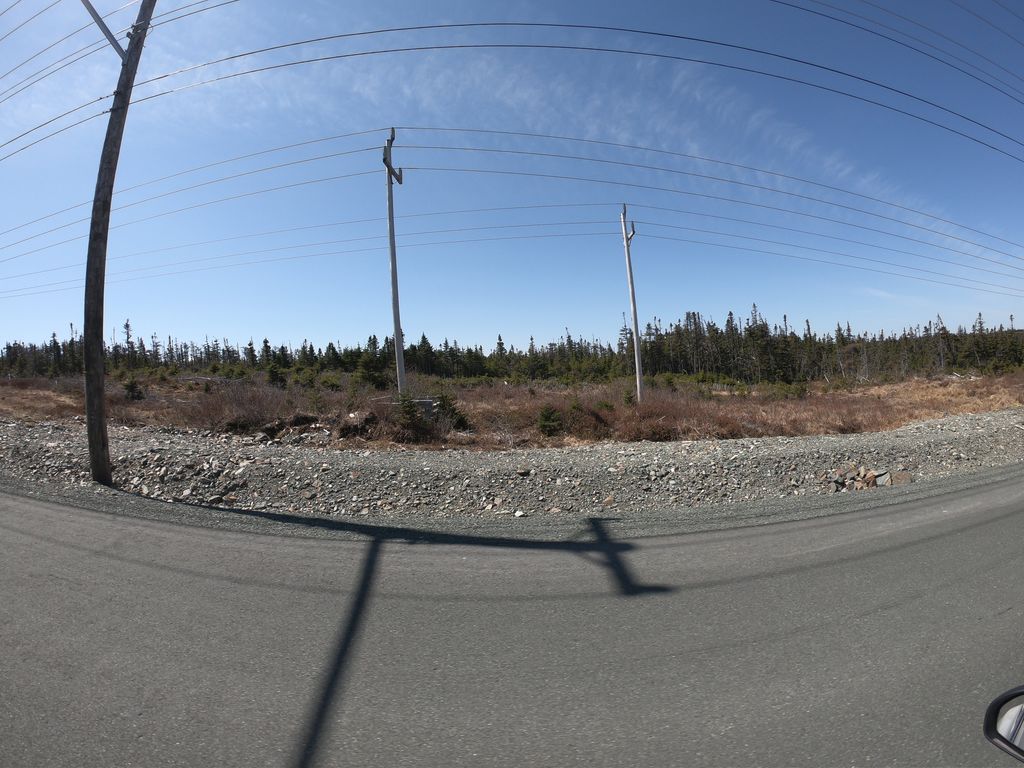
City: st_johns